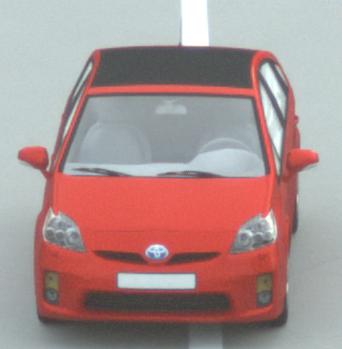
Make: Toyota
Model: Prius 1.5 Hybrid
Detailed model: Prius (HW2)
Model produced from: 2006/03
Model produced until: 2009/06
Doors: 5
Color: red
Road condition: dry road
Daytime: sunrise or sunset
Contrast: low contrast